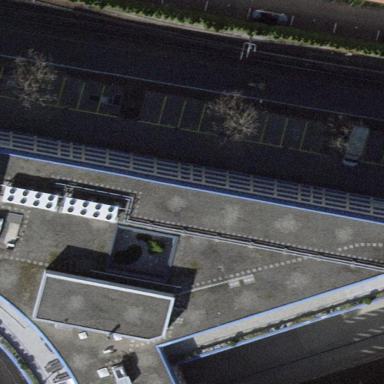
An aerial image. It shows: Commercial building.